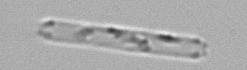
Label: Cerataulina_pelagica